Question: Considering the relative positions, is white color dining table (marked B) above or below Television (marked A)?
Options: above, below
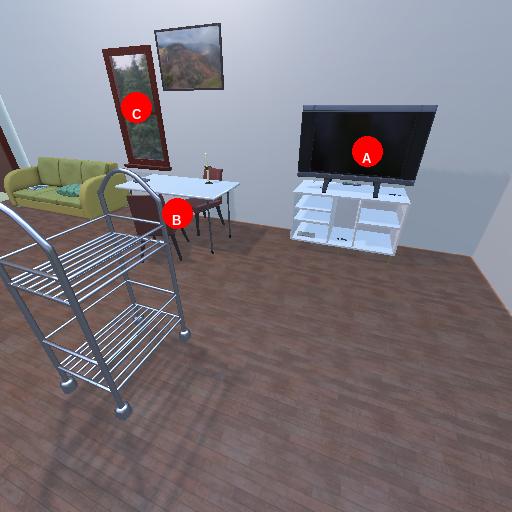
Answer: above